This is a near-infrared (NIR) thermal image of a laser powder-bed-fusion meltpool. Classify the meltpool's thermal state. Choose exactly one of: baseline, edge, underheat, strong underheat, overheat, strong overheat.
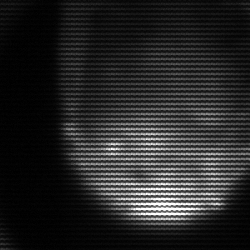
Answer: edge